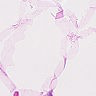
Metastatic tissue present: no